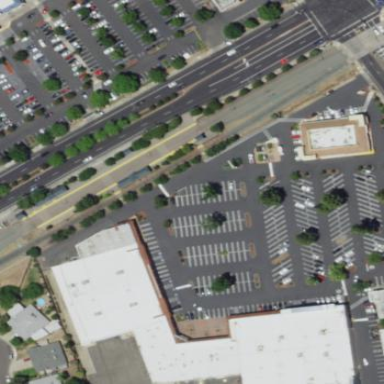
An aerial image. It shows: Retail area.